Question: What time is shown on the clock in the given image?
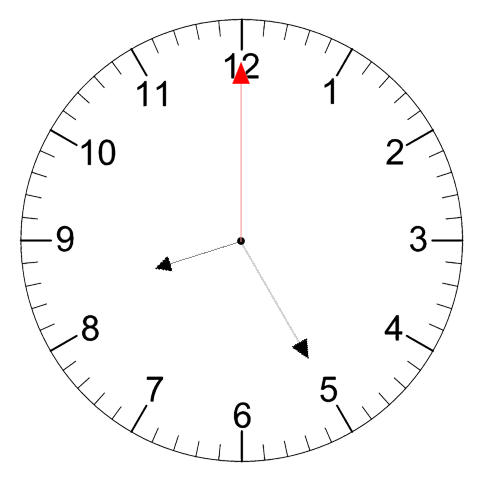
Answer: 08:25:00